RGB frame:
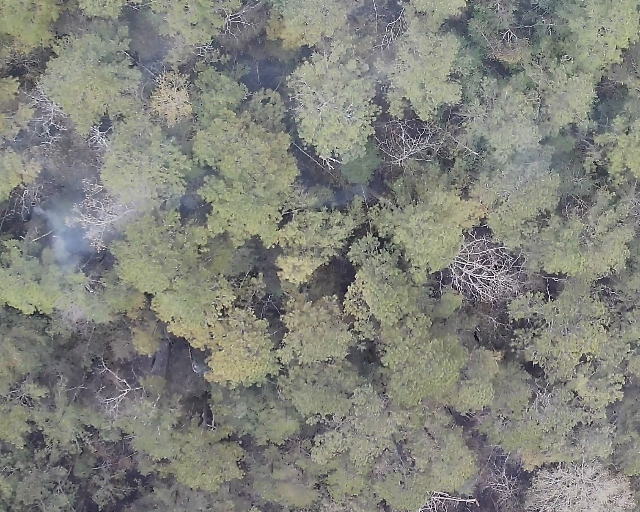
Thermal frame:
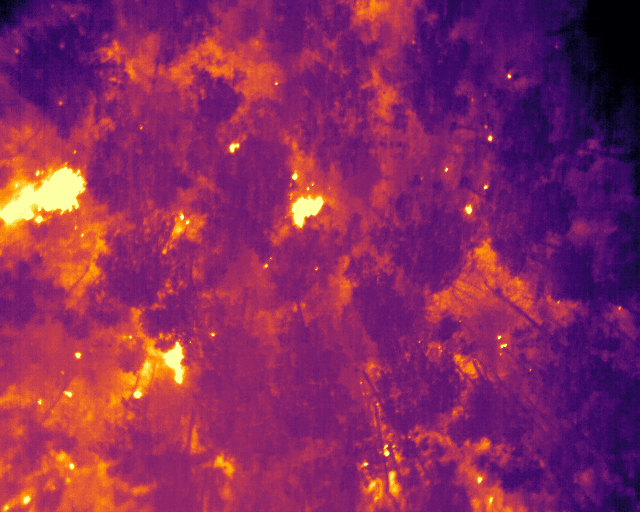
Captured: 2026-02-26 03:07:26
Pixels at or above 80 °C: 410 (fraction of frame: 0.001251)